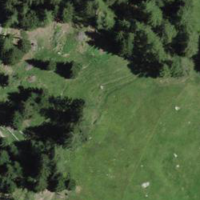
EUNIS habitat code: 26
Species observed at this site:
Heracleum sphondylium